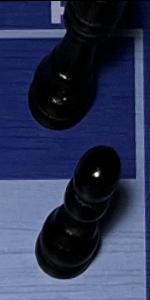
Label: Pawn_Black